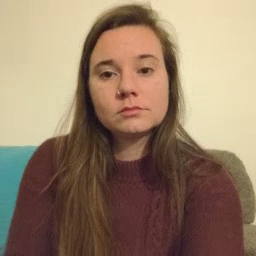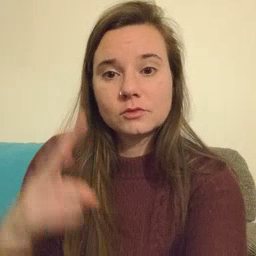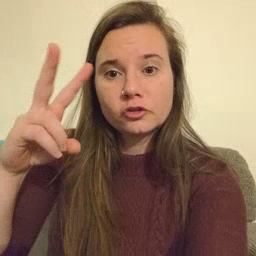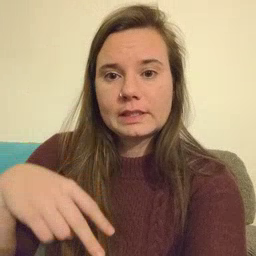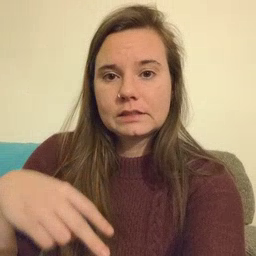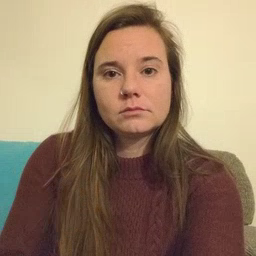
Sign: read